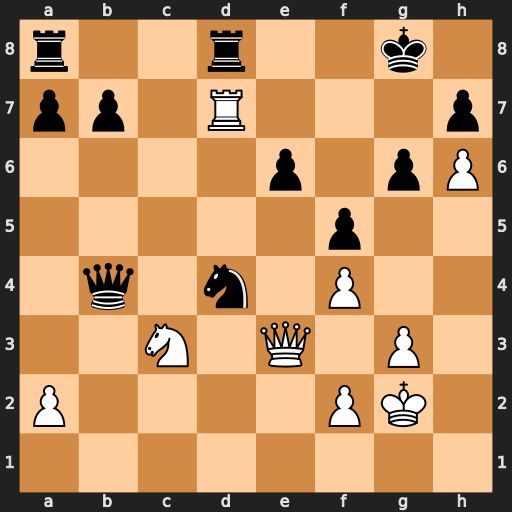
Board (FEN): r2r2k1/pp1R3p/4p1pP/5p2/1q1n1P2/2N1Q1P1/P4PK1/8
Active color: w
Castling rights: -
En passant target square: -
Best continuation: Rg7+ Kf8 Qe5 Qe7 Rxe7